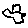
Label: bird